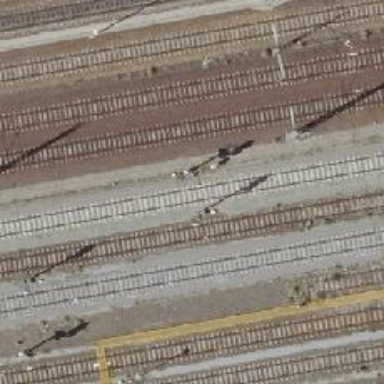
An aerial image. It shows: Railway signal.